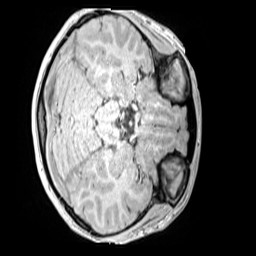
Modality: MP2RAGE
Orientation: axial
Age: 12
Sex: female
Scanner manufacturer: siemens
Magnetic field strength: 3 T
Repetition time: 4 s
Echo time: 0.00299 s